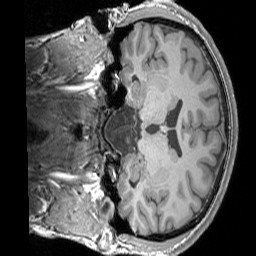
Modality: T1w
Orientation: coronal
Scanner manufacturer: siemens
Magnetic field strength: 3 T
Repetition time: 1.83 s
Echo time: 0.00303 s